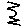
Label: zigzag